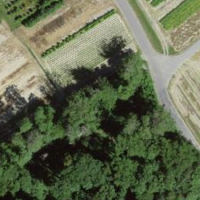
EUNIS habitat code: 52
Species observed at this site:
Lamium galeobdolon